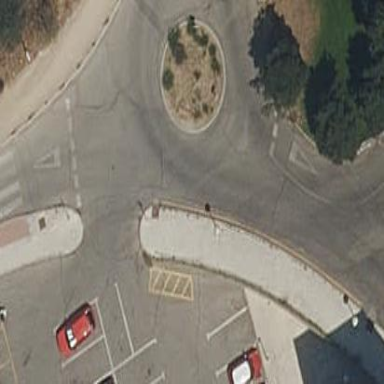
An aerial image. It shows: Asphalt road in residential area leading to roundabout.